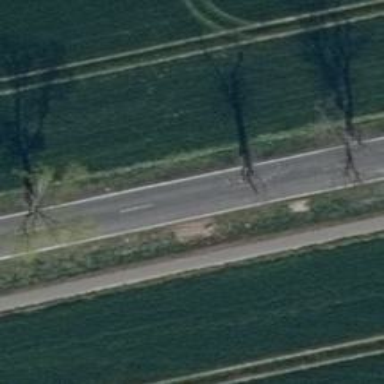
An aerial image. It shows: Row of trees in natural setting.